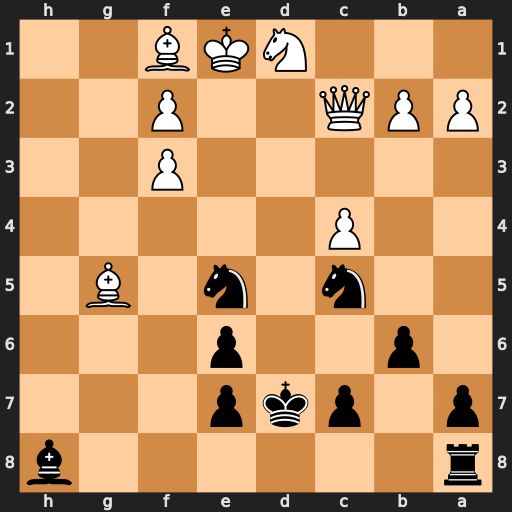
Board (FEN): r6b/p1pkp3/1p2p3/2n1n1B1/2P5/5P2/PPQ2P2/3NKB2
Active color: b
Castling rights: -
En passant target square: -
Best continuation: Nxf3+ Ke2 Nd4+ Kd2 Nxc2